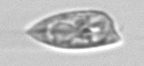
Label: Prorocentrum_dentatum